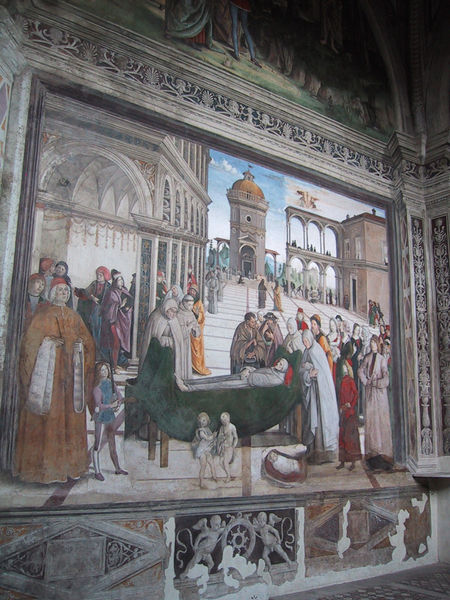
Titel: Ausmalung der Cappella di San Bernardino
Künstler: Bernardino Pinturicchio
Standort: Rom, S. Maria in Aracoeli (EU - I - Latium)
Schlagwörter: blau, gemälde, frauen, grün, menschen, stadt, marmor, schwarz, säulen, weiss, dach, rot, wand, leiche, tod, trauer, kirche, gewand, kind, renaissance, kinder, turm, engel, italien, perspektive, lila, baby, treppe, bischof, verzierung, wandgemälde, halle, bögen, altar, sarg, spatz, bahre, leichentuch, leichnam, fresken, priester, mönch, fresko, putten, wandbild, aufgebahrt, säulengang, architekturlandschaft